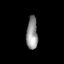
Tissue: prostate
Cell type: Fibroblasts
Senescence score: 0.7427
Nuclear area (px): 361
Mean DAPI intensity: 144.668